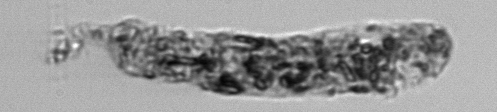
Label: fecal_pellet